Interaction volume radius: 10 \u00c5
Interaction volume height: 20 \u00c5
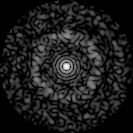
Disorder parameter: 0.7646